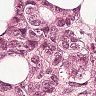
Metastatic tissue present: yes